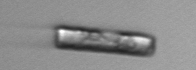
Label: Guinardia_delicatula